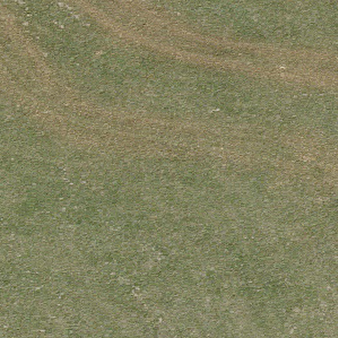
Label: other